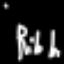
Label: frog